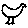
Label: bird